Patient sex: M
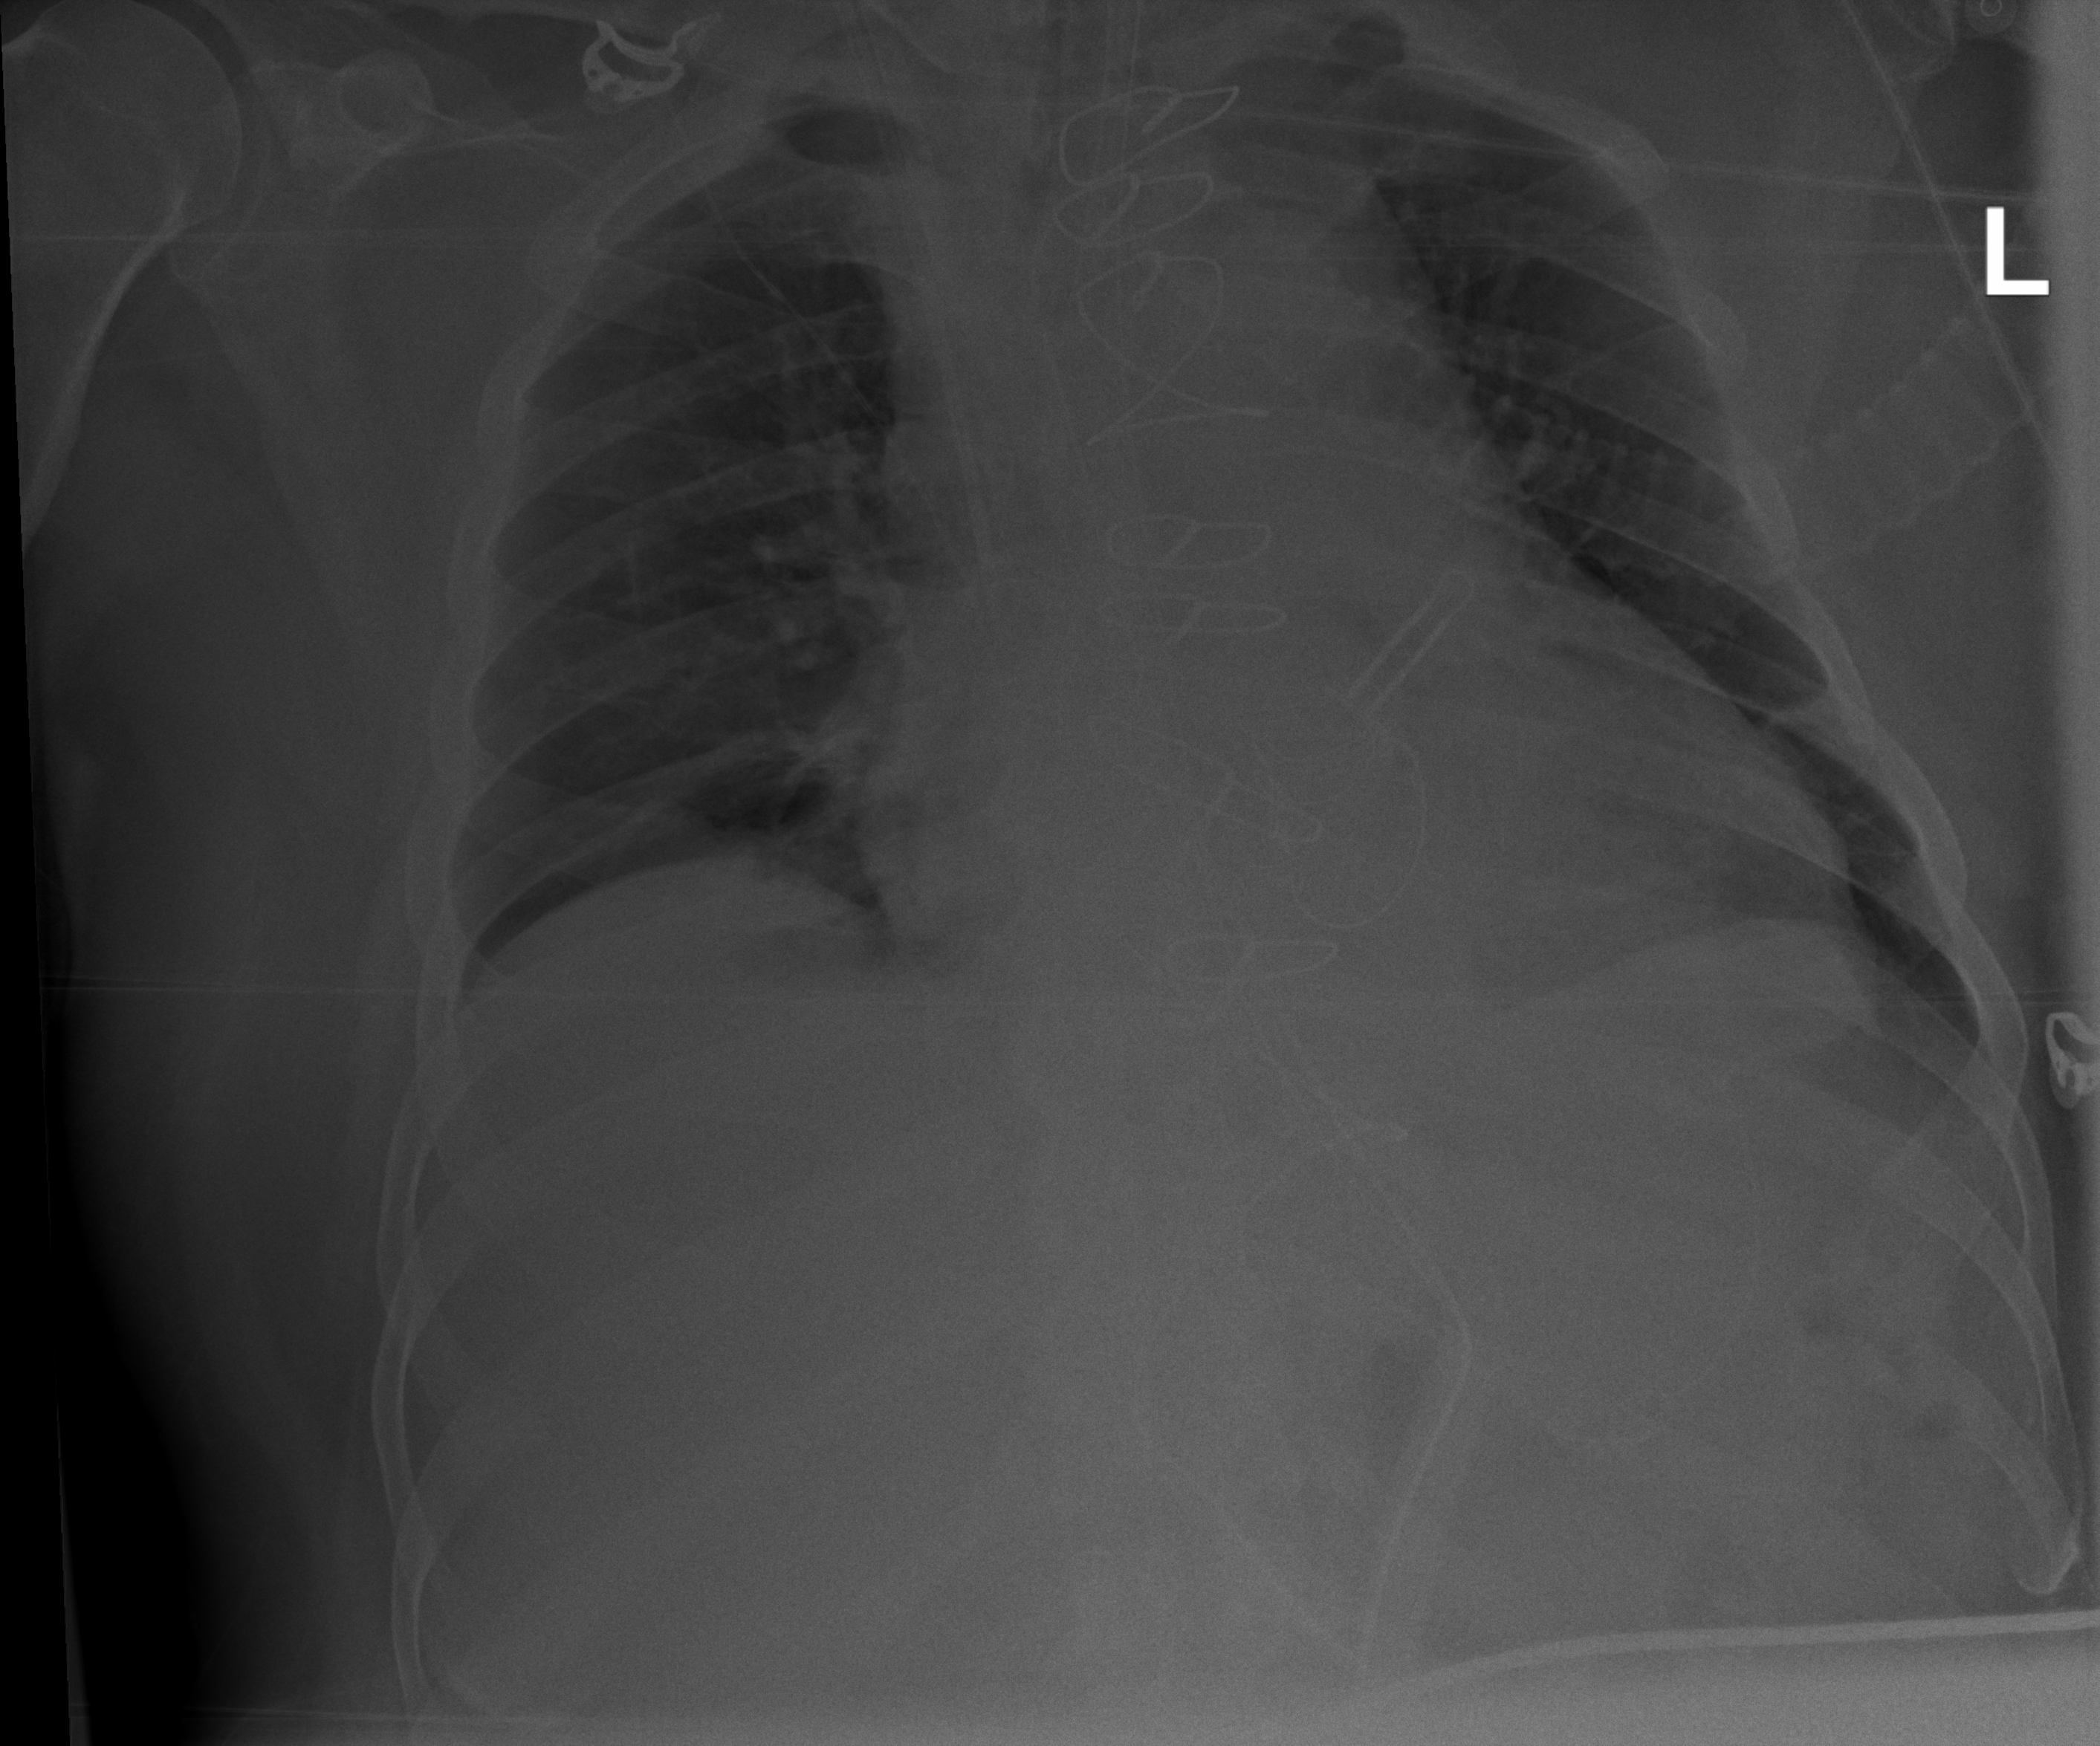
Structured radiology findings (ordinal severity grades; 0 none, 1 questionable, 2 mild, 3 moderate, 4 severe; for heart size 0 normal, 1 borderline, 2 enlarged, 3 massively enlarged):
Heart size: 2
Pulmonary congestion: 0
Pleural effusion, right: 0
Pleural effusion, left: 0
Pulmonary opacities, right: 0
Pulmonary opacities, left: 0
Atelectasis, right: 2
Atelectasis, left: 2